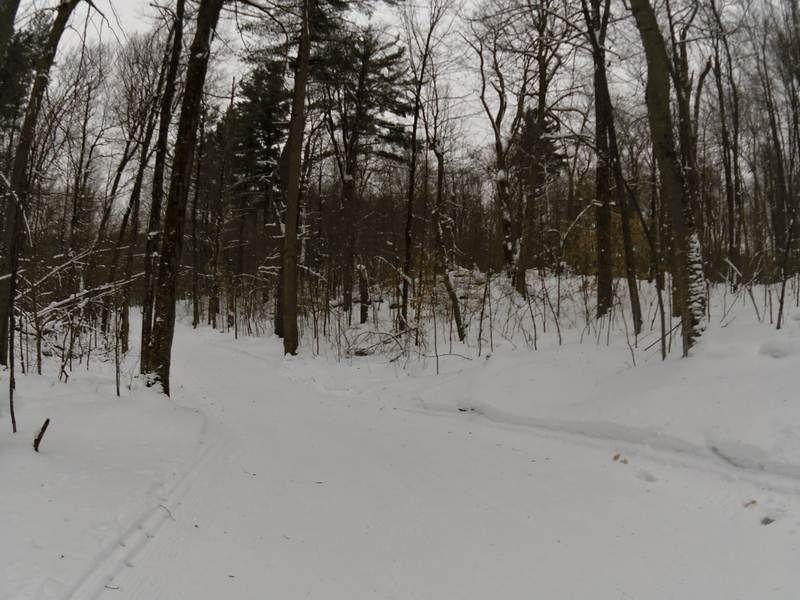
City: ottawa-gatineau